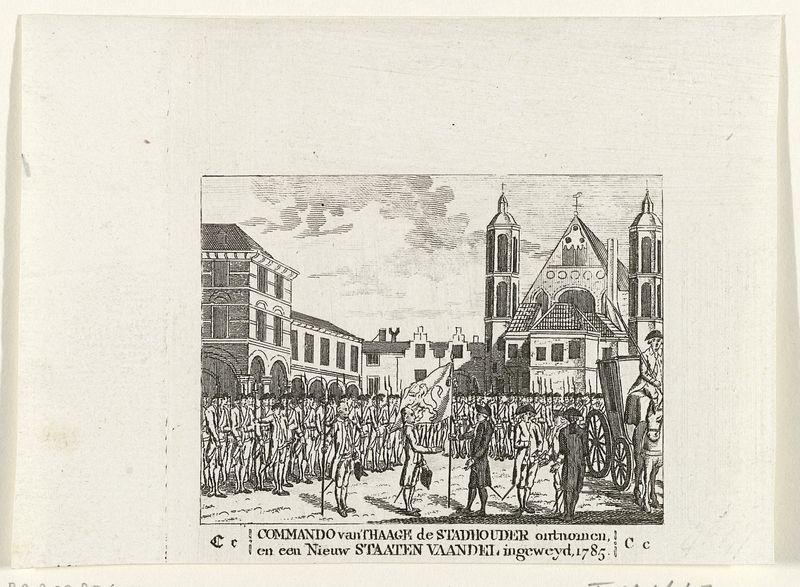
Titel: Burgerkorpsen nemen het commando van Den Haag over
Standort: Amsterdam
Institution: Rijksmuseum
Schlagwörter: himmel, weiß, wolken, menschen, stadt, fenster, frankreich, schwarz, zeichnung, gebäude, häuser, kirche, pferd, reiter, räder, bogen, fahne, flagge, giebel, grafik, kutsche, platz, soldaten, deutsch, stadtansicht, bögen, arkade, türme, druck, stich, militär, soldat, niederländisch, heer, apsis, marktplatz, löwe, parade, gewehre, kupferstich, bär, apell, gewhre, markplatz, 1785, platz kirche, commando, stadhouder, haage, ingeweyd, staaten vaandel